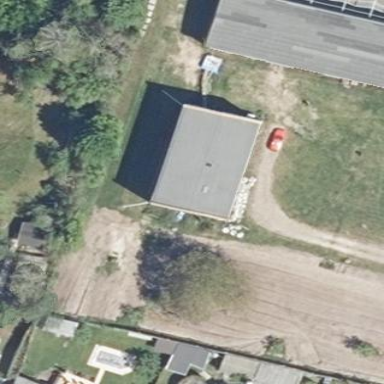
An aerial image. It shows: Historic house.